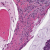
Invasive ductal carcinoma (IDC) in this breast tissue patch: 0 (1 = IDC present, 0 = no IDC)